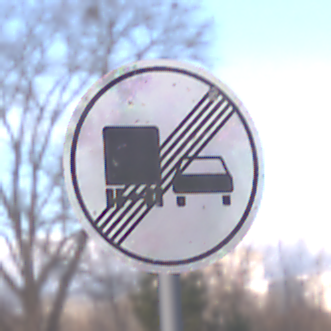
Verkehrszeichen: EndeUeberholverbotKraftfahrzeuge
Umgebung: Outdoor, Nature
Tageszeit: MorningAfternoon
Wetter: PartlyCloudy
Licht: Natural
Jahreszeit: NotSpecified
Kontrast: HighContrast